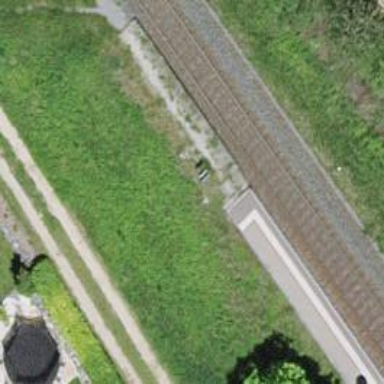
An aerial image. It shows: Platform at public transport station with shelter.